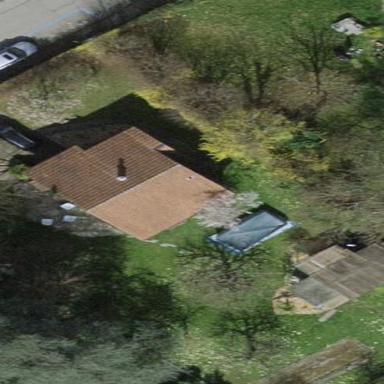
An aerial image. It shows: Garden enclosed by fence.